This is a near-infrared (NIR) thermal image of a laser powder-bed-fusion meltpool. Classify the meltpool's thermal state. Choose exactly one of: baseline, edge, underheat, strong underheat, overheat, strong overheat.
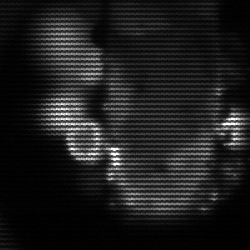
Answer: strong underheat